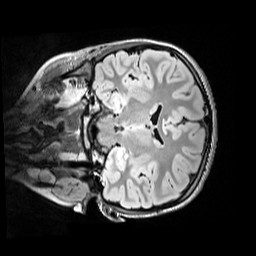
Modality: FLAIR
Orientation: coronal
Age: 11
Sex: female
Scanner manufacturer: siemens
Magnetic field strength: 3 T
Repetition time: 5 s
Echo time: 0.388 s